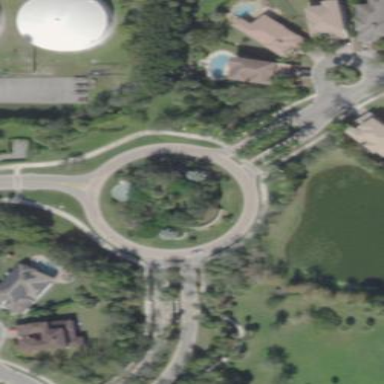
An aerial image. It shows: Roundabout at tertiary road junction.